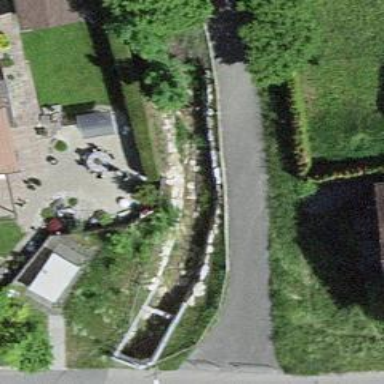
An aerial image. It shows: Hedge barrier.